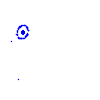
Particle: pion